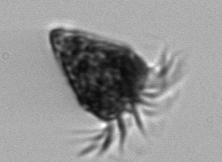
Label: Strombidium_morphotype2